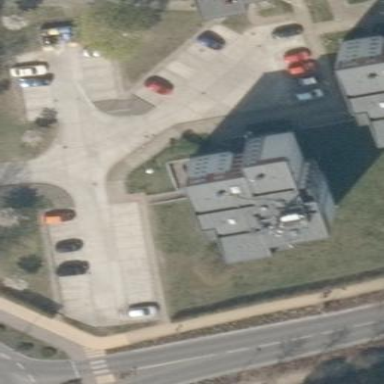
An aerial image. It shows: Flat-roofed apartment building.